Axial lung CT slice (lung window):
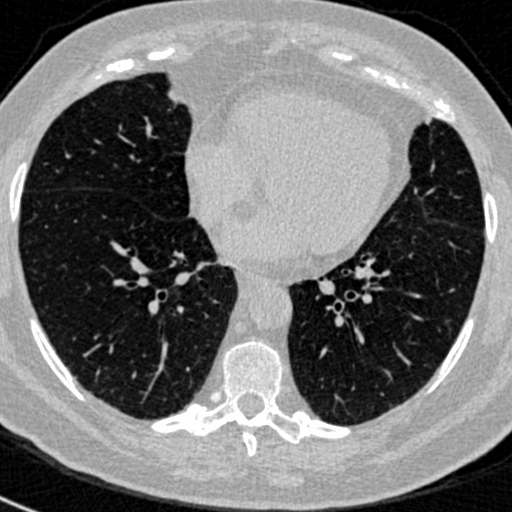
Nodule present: no